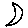
Label: moon